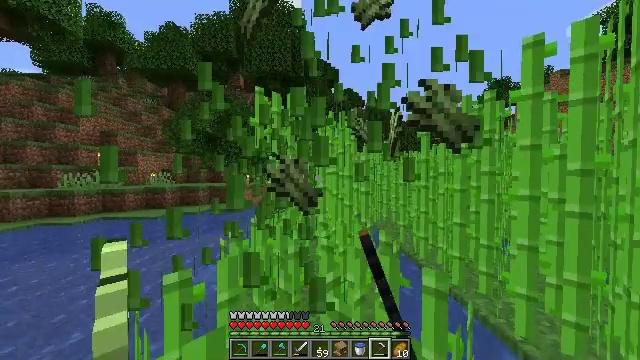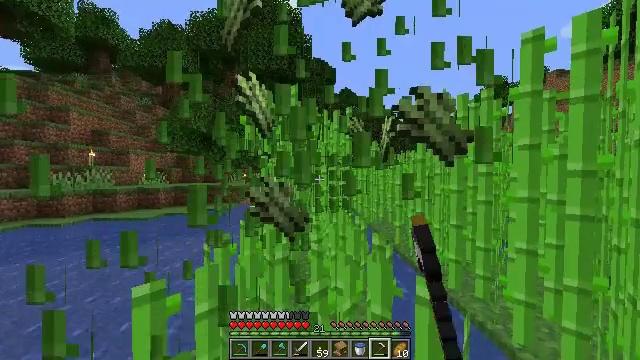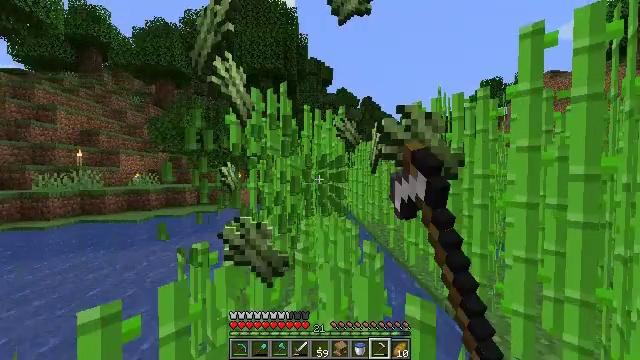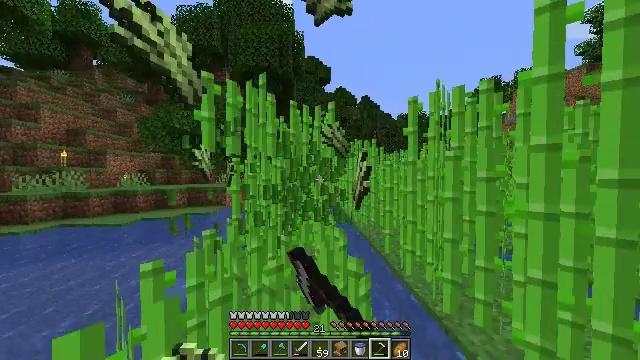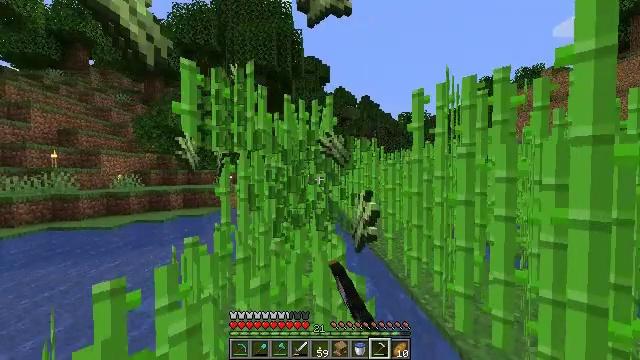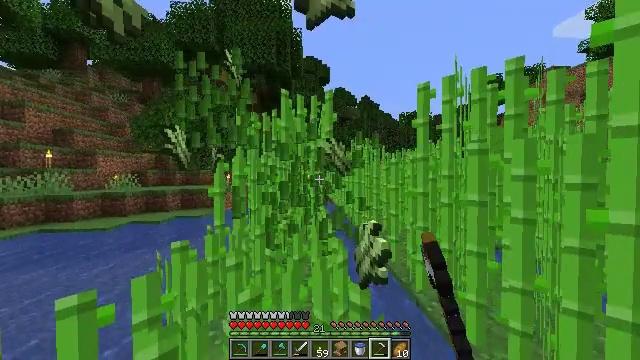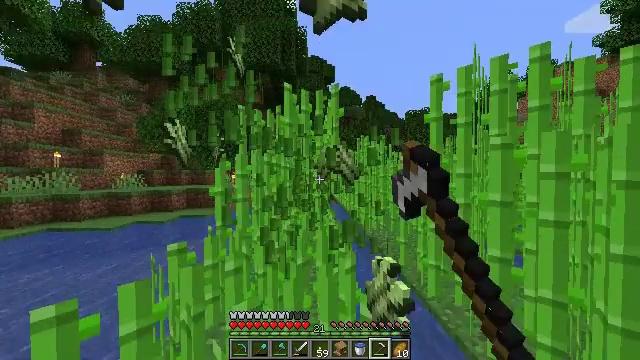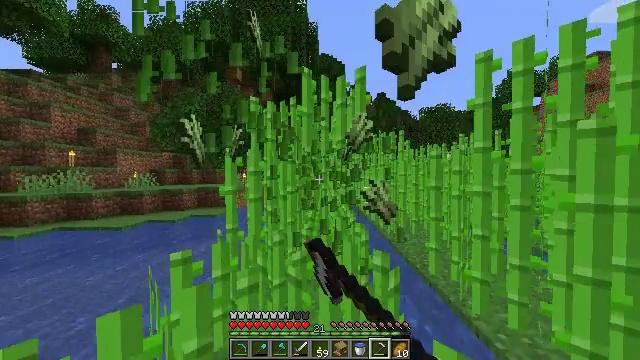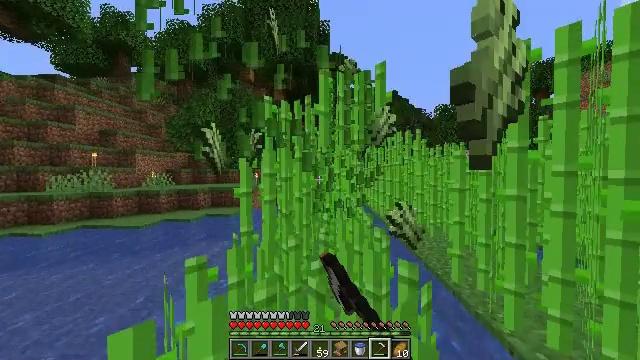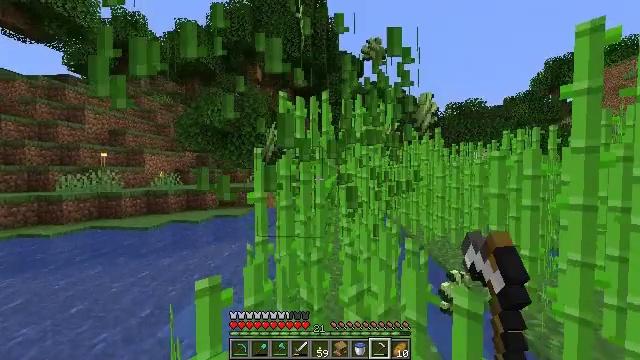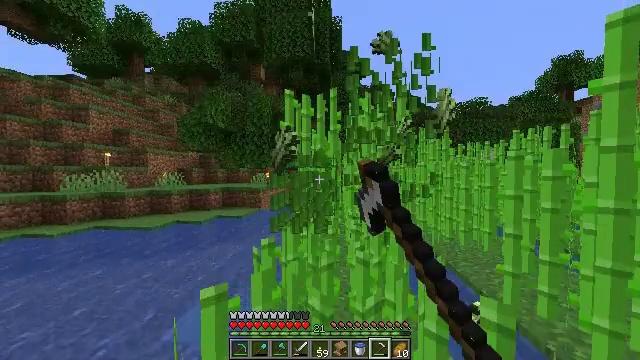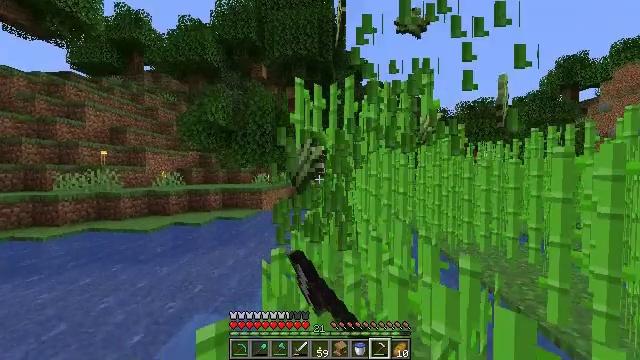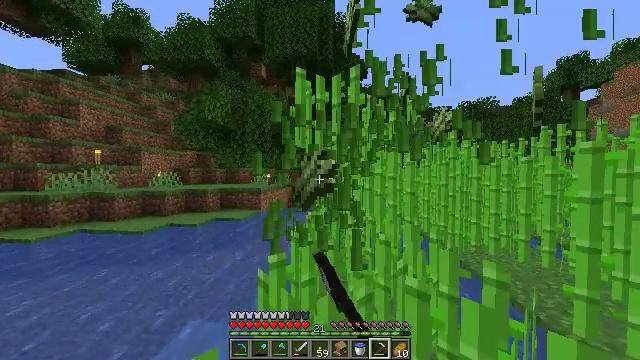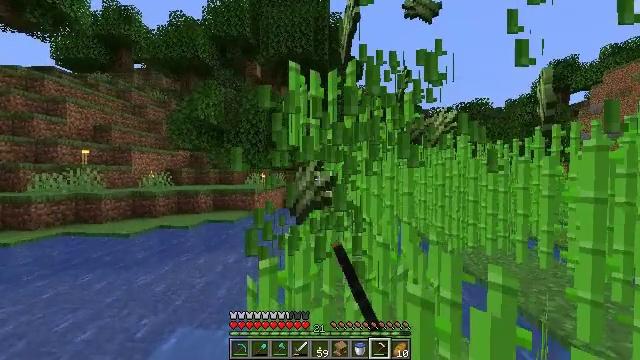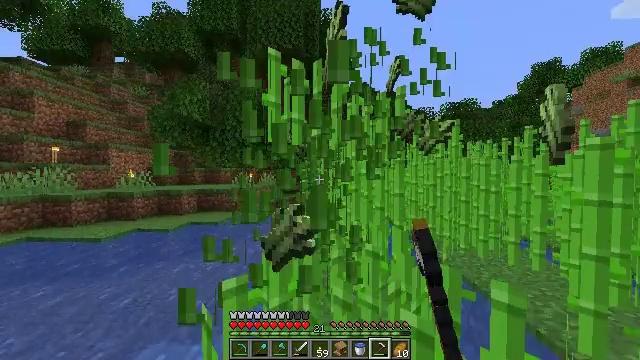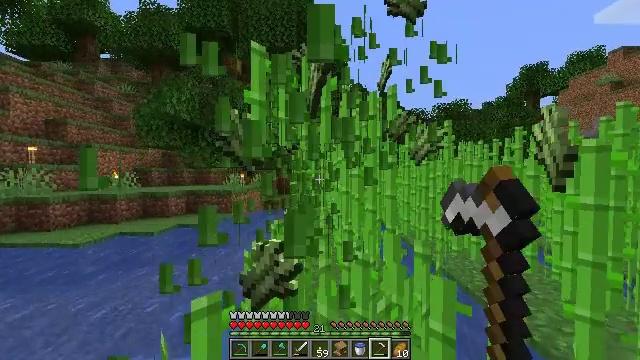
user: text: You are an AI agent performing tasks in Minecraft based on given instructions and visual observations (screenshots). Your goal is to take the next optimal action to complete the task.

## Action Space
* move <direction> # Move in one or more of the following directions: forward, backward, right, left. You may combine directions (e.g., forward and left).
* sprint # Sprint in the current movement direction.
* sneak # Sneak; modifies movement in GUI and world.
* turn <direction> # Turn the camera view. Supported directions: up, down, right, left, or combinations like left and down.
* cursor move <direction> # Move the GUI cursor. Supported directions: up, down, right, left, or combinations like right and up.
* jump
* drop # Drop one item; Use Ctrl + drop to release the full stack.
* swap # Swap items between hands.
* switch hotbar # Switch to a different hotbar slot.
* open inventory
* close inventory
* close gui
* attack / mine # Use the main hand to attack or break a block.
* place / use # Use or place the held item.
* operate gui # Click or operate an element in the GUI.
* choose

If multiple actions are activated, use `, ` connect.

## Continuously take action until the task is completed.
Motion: motion action
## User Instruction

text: Mine the sugar cane near rivers.
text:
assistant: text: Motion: move forward and move right, sprint, attack / mine
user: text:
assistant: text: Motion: move forward and move right, sprint, attack / mine
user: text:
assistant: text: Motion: move forward, sprint, attack / mine
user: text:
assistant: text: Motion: move forward, sprint, attack / mine
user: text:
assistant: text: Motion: move forward, sprint, attack / mine
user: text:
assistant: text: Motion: move forward and move left, sprint, turn left, attack / mine
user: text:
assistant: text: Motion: move forward and move left, sprint, turn left, attack / mine
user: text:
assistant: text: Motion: move forward and move left, sprint, turn left, attack / mine
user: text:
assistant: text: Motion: move forward and move left, sprint, turn left, attack / mine
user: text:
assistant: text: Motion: move forward and move left, sprint, attack / mine
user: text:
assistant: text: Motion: move forward, sprint, attack / mine
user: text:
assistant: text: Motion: move forward, sprint, attack / mine
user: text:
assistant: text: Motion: move forward and move right, sprint, turn right, attack / mine
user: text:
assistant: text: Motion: move forward and move right, sprint, turn right, attack / mine
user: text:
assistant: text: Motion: move forward and move right, sprint, turn right, attack / mine
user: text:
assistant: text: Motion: move forward and move right, sprint, turn right, attack / mine
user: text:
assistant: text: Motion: move forward and move right, sprint, turn right, attack / mine
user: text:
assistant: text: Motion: move forward, sprint, attack / mine
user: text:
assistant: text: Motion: move forward, sprint, attack / mine
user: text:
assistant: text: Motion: move forward, sprint, attack / mine
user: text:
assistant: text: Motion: move forward and move left, sprint, turn left, attack / mine
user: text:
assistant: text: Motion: move forward and move left, sprint, turn left, attack / mine
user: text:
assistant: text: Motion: move forward and move left, sprint, turn left, attack / mine
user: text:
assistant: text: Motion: move forward and move left, sprint, attack / mine
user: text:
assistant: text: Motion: move forward and move left, sprint, attack / mine
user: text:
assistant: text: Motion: move forward and move right, sprint, attack / mine
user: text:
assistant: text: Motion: move forward and move right, sprint, turn right, attack / mine
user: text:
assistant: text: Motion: move forward and move right, sprint, turn right, attack / mine
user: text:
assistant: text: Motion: move forward and move right, sprint, turn right, attack / mine
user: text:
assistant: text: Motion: move forward and move right, sprint, attack / mine